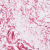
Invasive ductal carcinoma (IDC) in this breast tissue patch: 0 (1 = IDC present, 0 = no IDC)